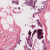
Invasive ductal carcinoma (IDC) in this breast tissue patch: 0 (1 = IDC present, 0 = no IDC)